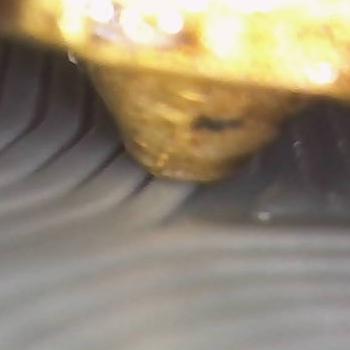
Flow rate: 100%